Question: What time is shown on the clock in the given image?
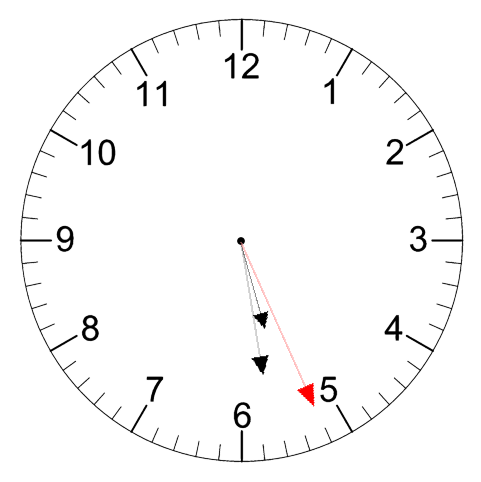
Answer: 05:28:26